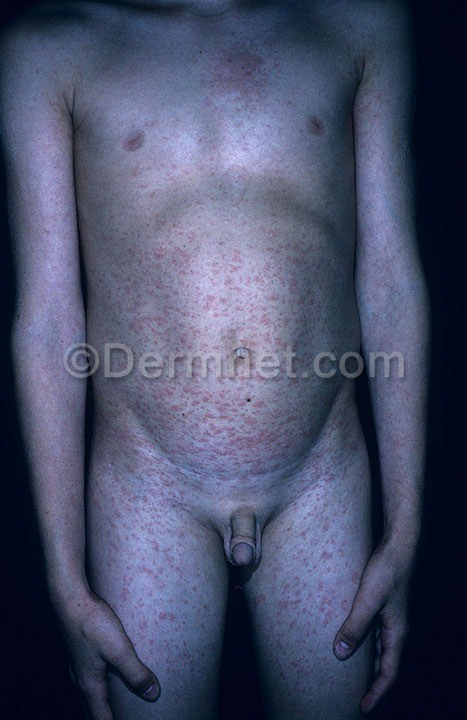
Disease: Exanthems and Drug Eruptions